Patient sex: M
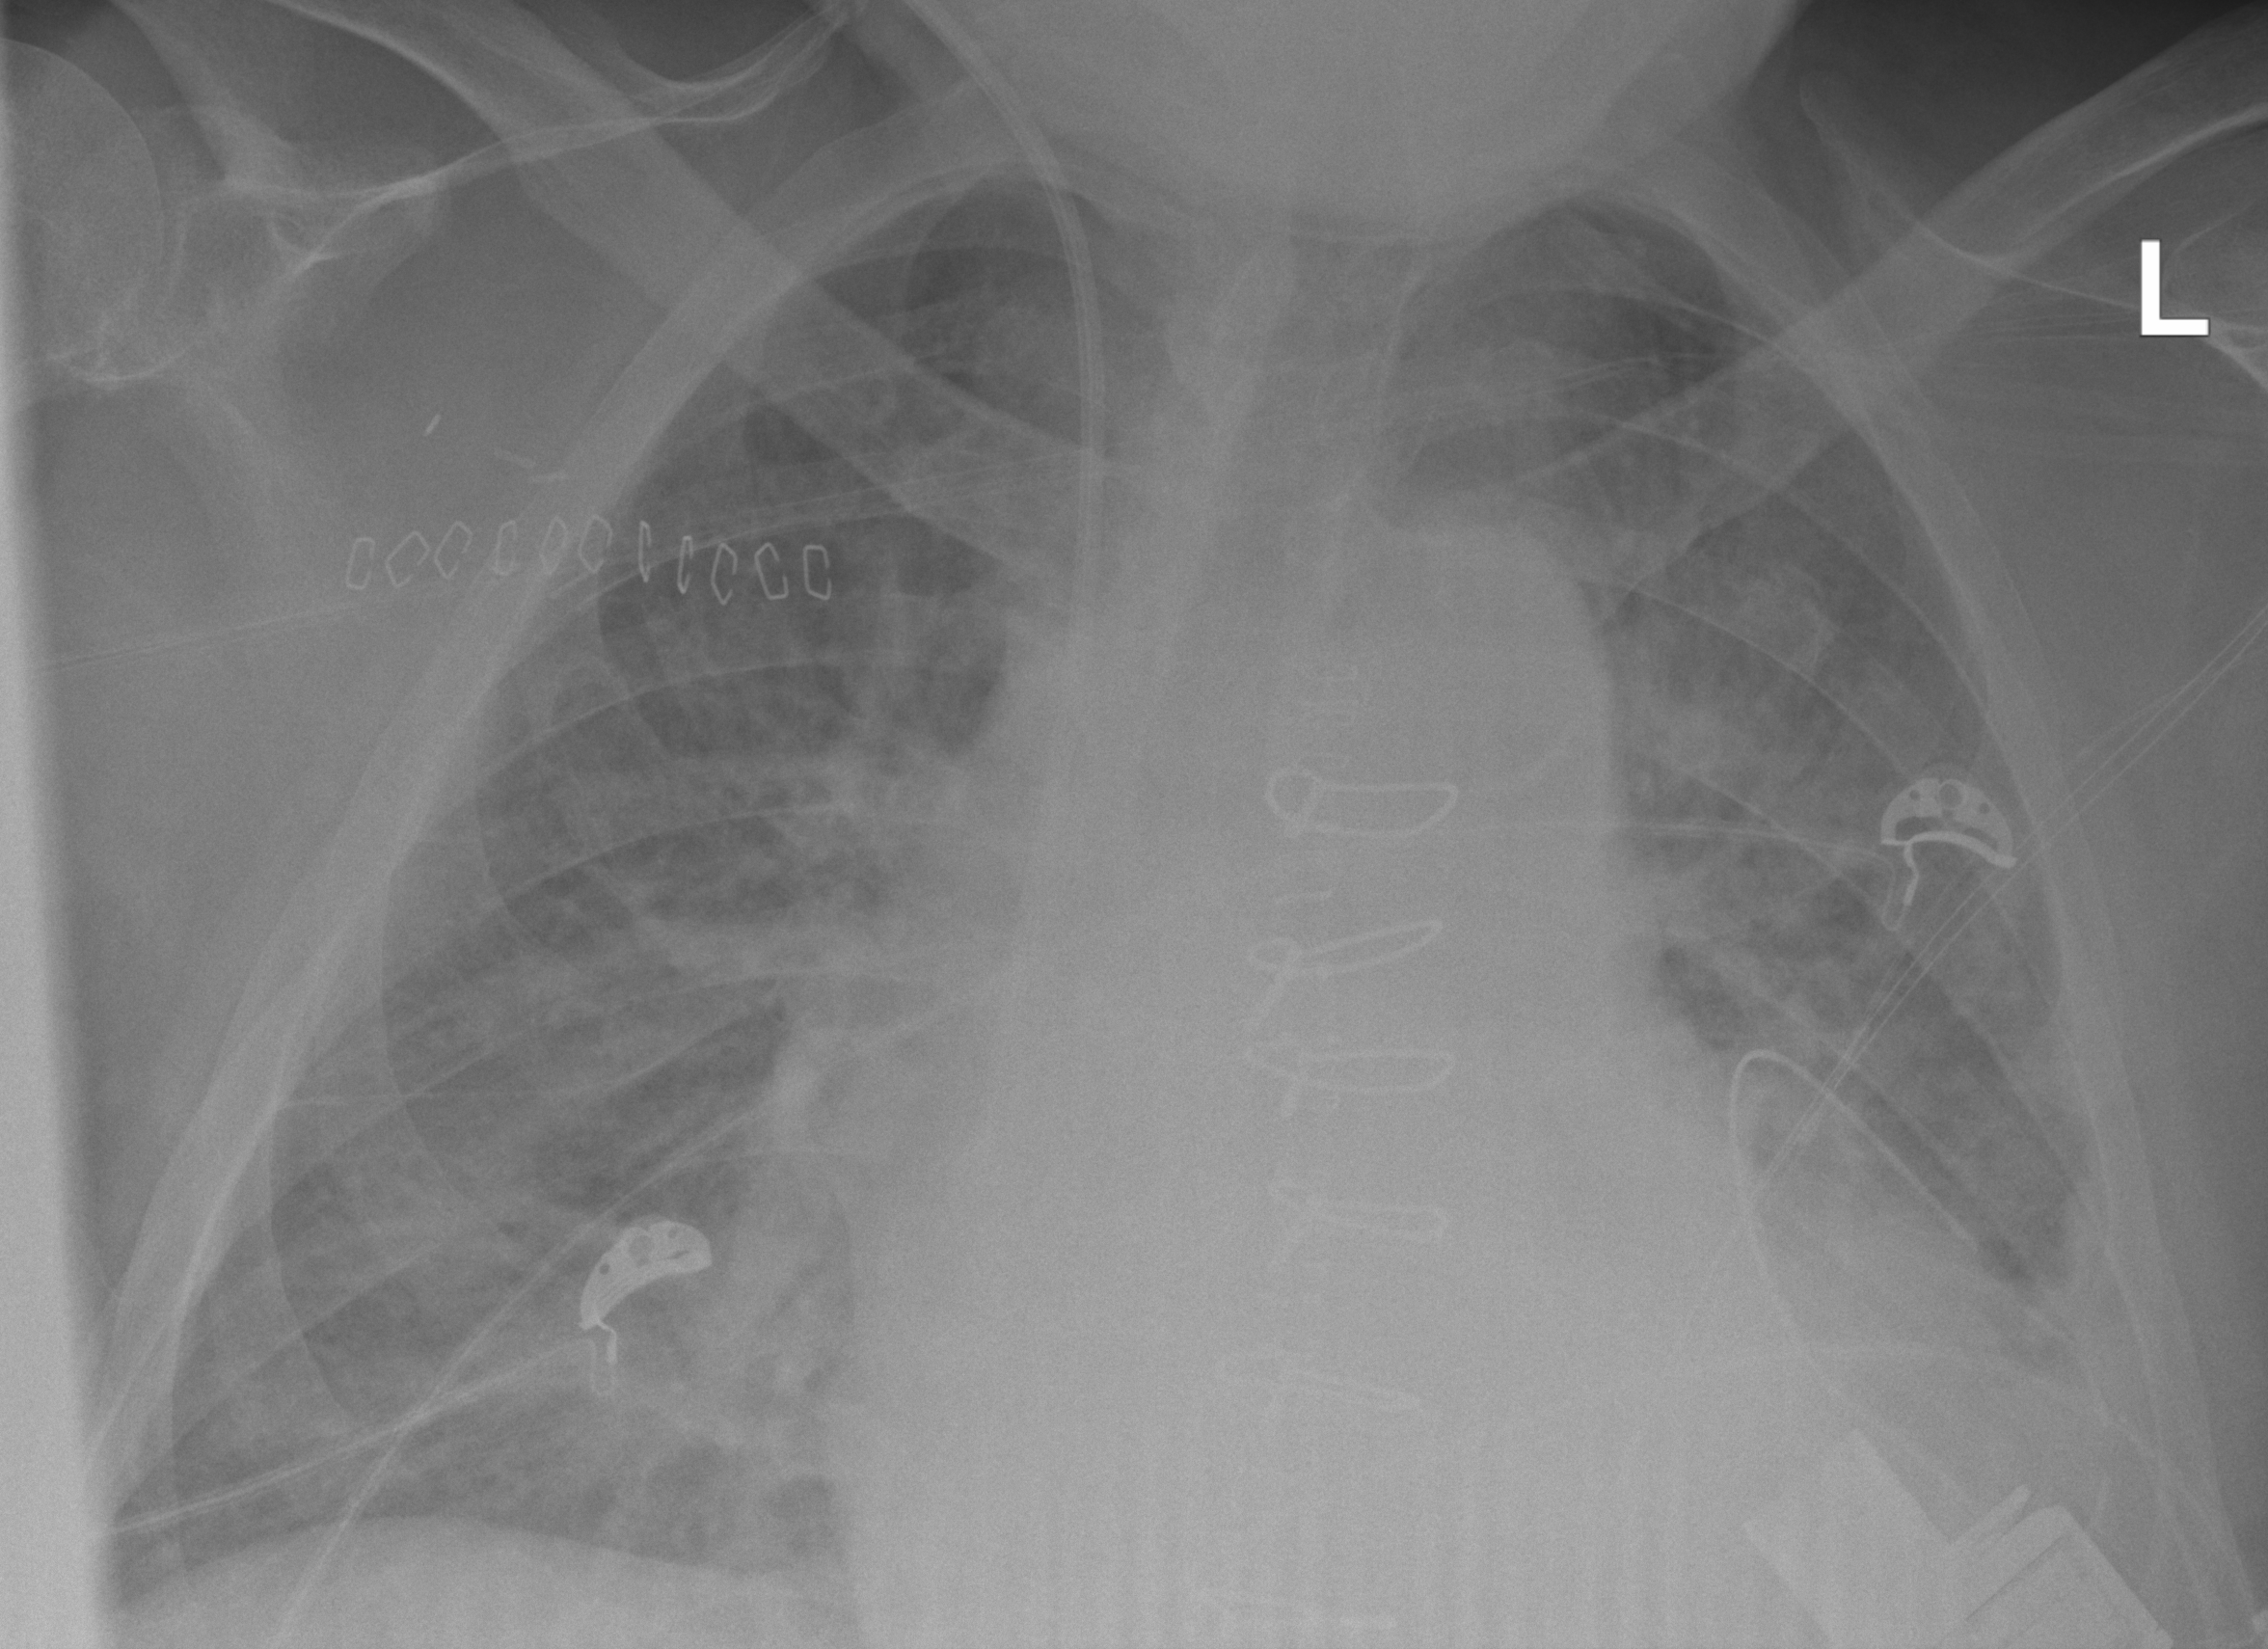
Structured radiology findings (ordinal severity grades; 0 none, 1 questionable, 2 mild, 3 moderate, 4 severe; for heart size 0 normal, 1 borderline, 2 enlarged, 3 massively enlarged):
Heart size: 2
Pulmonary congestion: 2
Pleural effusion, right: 0
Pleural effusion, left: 3
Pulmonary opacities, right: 2
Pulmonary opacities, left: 3
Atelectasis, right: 2
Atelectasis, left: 3